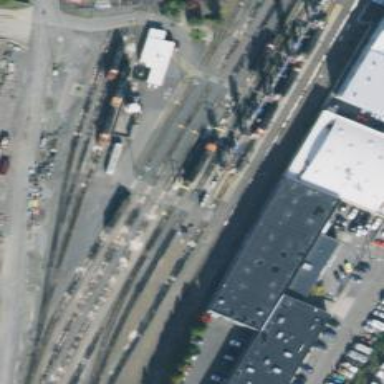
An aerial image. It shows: Railway level crossing.